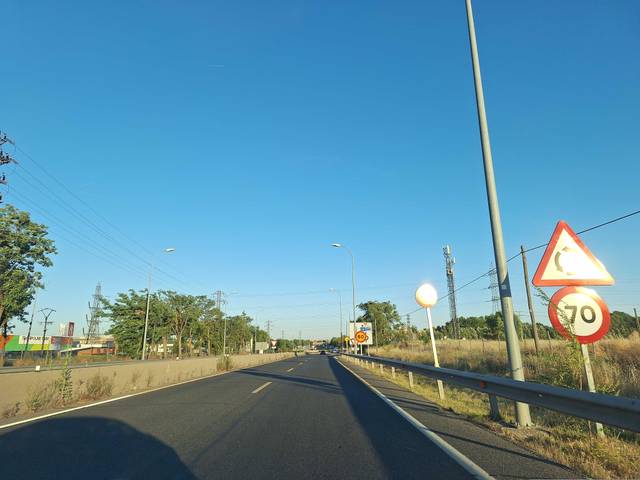
Region: Spain
Coordinates: 40.319, -3.747